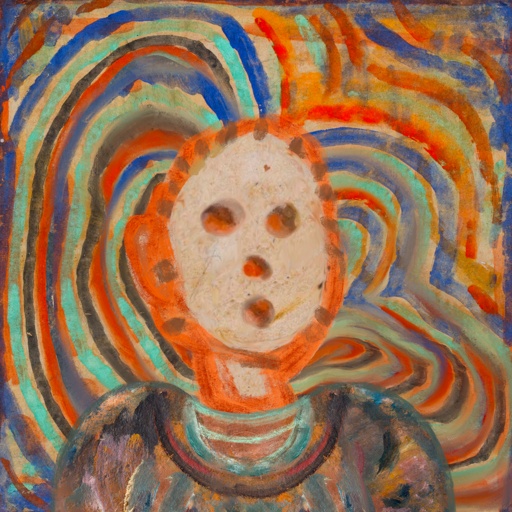
Background: Sisters, Head And Neck Front: Rupkatha, Face Front: Rupkatha, Bust: Boggyland, Hair Front: Blank, Head Accessory: Blank, Second Necklace: Blank, Necklace: Blank, Baby: Blank